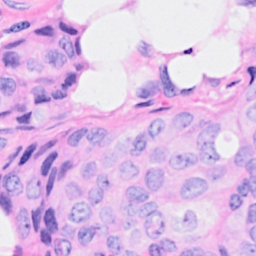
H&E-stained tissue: Breast